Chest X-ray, PA view. Patient: 78 years old, sex F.
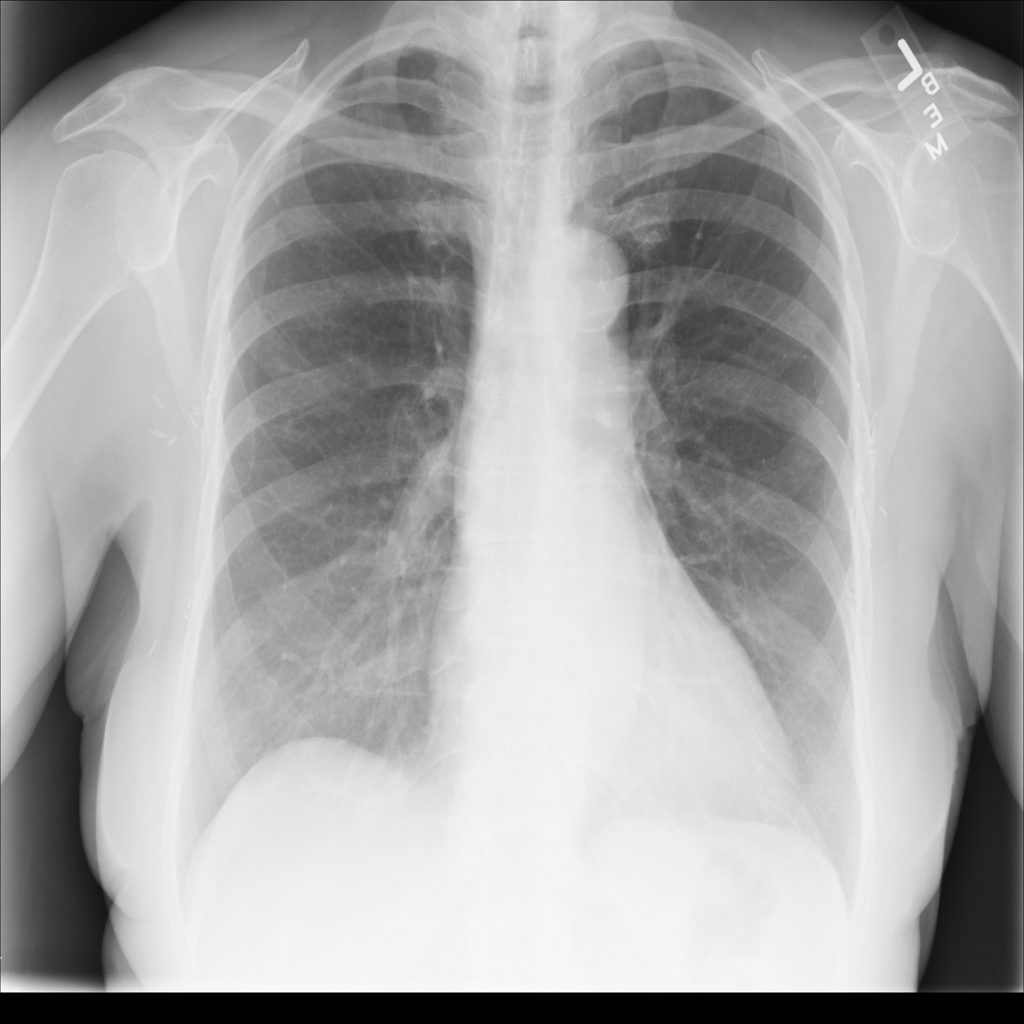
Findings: No Finding